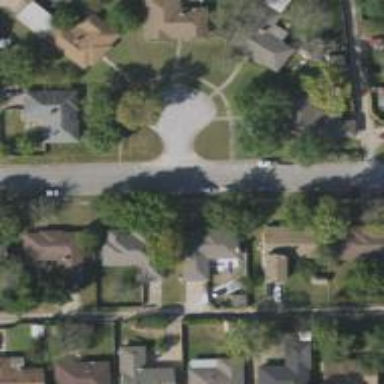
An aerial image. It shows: Residential road.